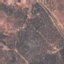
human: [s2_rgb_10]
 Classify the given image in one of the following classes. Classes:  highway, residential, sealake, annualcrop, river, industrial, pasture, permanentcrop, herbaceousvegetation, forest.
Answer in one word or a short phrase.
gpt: PermanentCrop